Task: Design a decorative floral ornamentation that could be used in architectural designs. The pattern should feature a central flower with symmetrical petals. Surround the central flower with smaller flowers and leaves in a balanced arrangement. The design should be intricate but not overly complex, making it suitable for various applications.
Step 912:
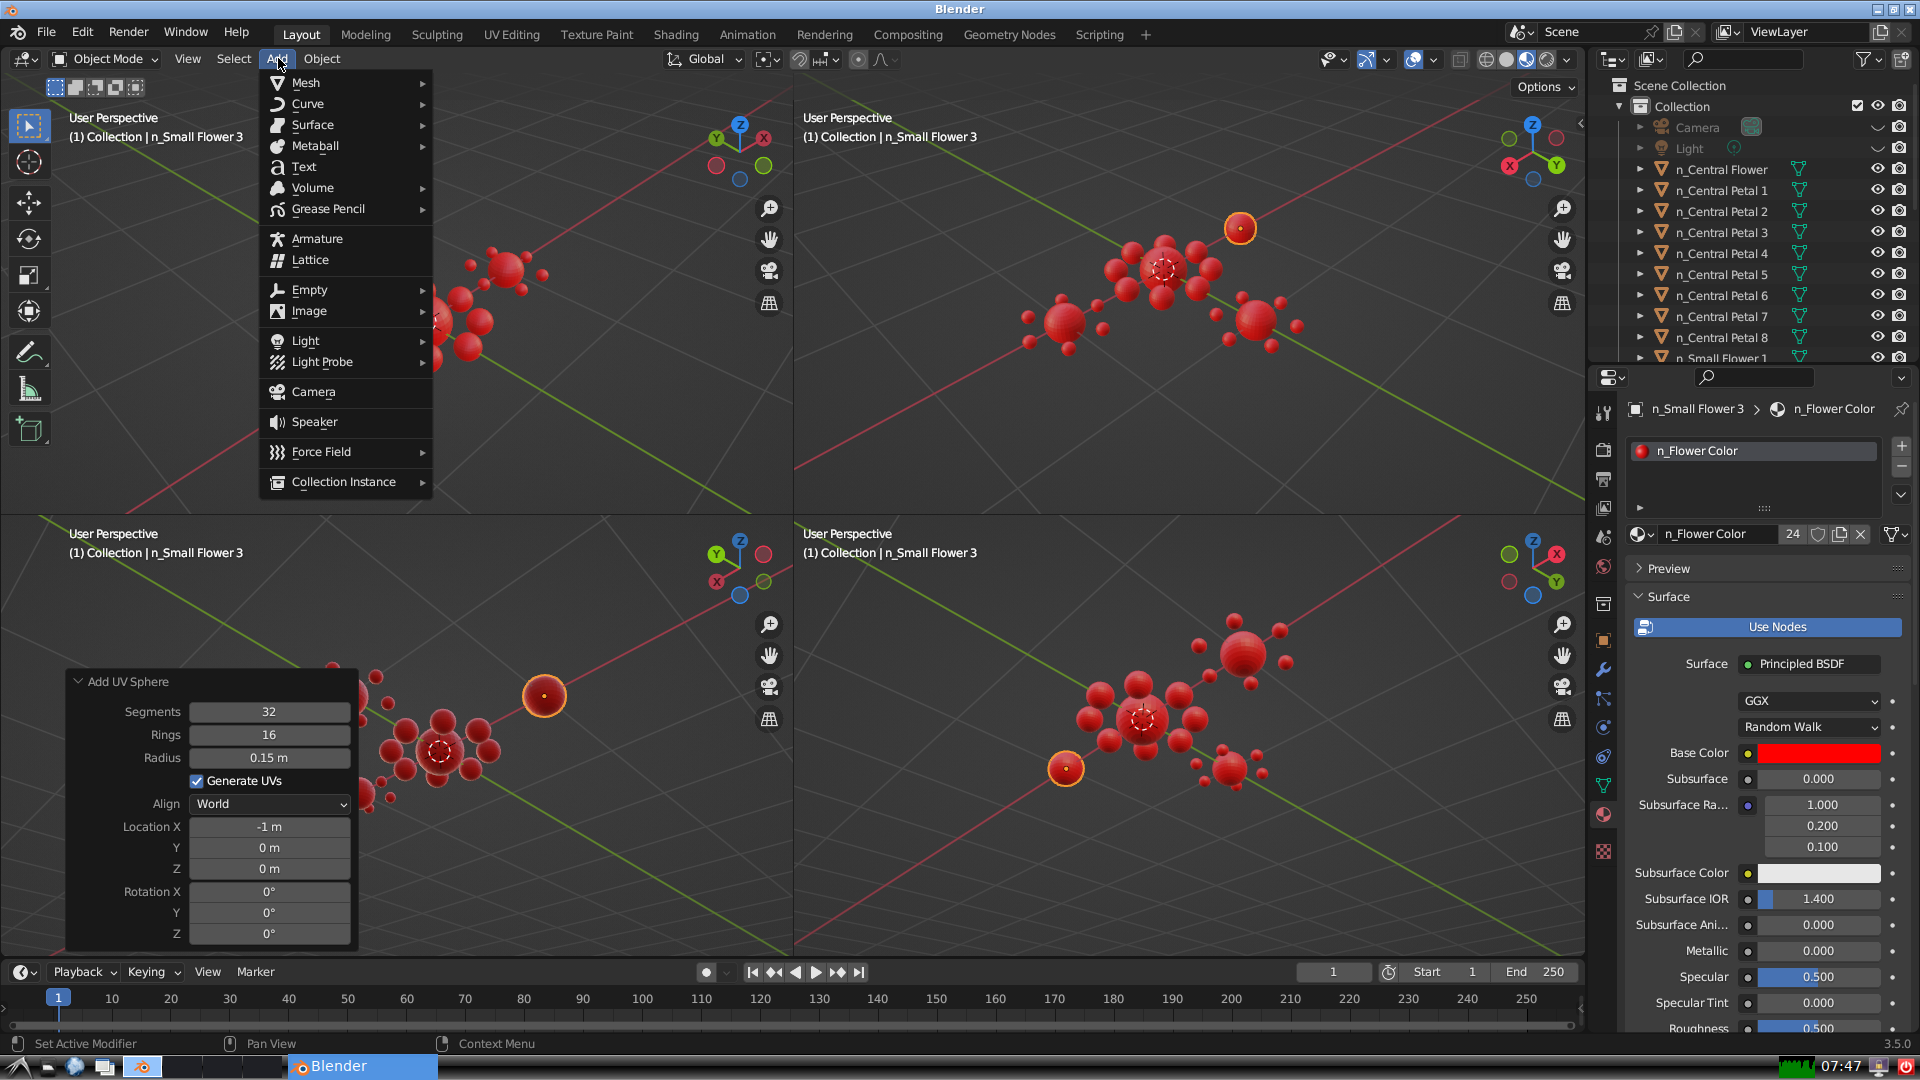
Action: {"mouse_move": [304, 82]}